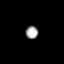
Tissue: lung
Cell type: Epithelial cells
Senescence score: 0.1514
Nuclear area (px): 153
Mean DAPI intensity: 165.784